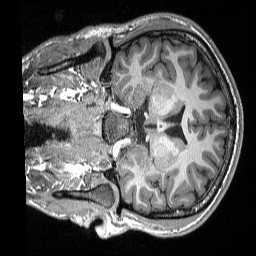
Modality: T1w
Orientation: coronal
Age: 19
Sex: male
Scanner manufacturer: siemens
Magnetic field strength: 3 T
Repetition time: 2.3 s
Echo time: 0.00298 s